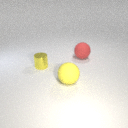
large red rubber sphere to the right of small yellow metal cylinder